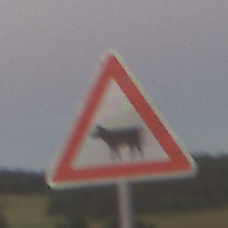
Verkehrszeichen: ViehtriebRechts
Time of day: SunriseSunset
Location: Outdoor (Nature)
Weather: Clear
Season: NotSpecified
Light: Natural